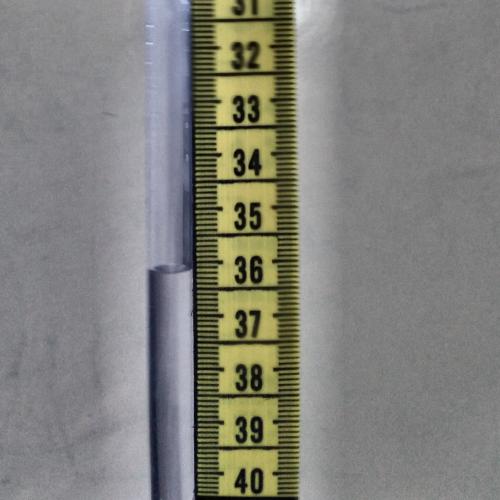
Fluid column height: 36.2 cm